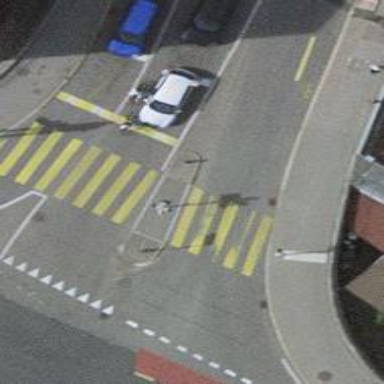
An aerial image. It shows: Crossing with traffic signals and pedestrian island.